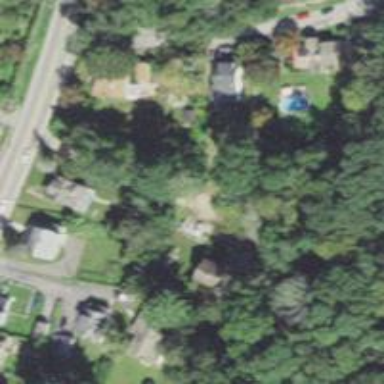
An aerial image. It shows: Residential driveway used as service road.